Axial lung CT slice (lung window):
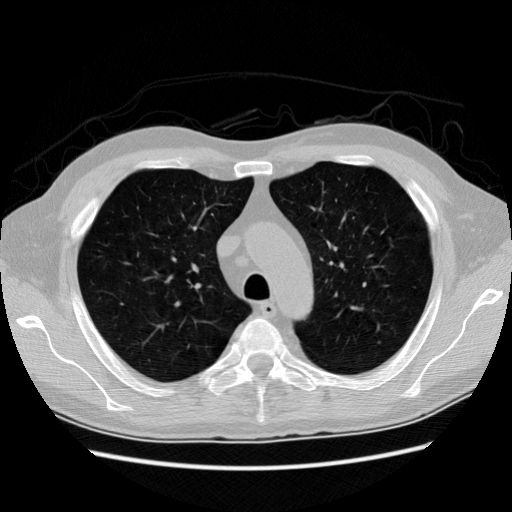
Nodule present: no